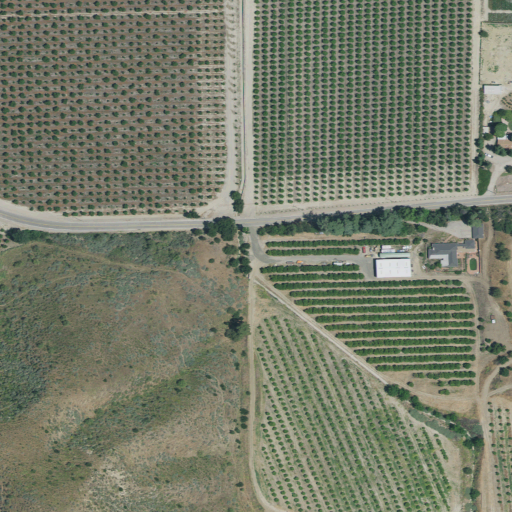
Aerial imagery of valley in California named Frey Canyon containing shrub, cultivated crops, low intensity development, open development, grassland, mixed forest, and medium intensity development